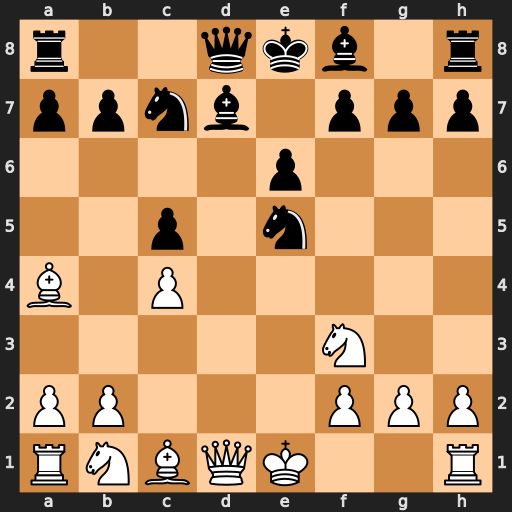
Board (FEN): r2qkb1r/ppnb1ppp/4p3/2p1n3/B1P5/5N2/PP3PPP/RNBQK2R
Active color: w
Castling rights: KQkq
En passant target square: -
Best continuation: Nxe5 Bxa4 Qxa4+